Question:
'''
<div class="collapse navbar-collapse">
<ul class="nav pull-right">
<li class="active"><a href="#">O nas</a></li>
<li><a href="#">Kak eto rabotaet</a></li>
<li><a href="#">Tseny</a></li>
<li><a href="#">Kontakty</a></li>
</ul>
'''
I'm very new to Bootstrap. Here I have 3 classes pointed. And I have at least 3 .css files: styles.css, flat-ui.css, bootstrap.css. I don't know how to change these link-colors.
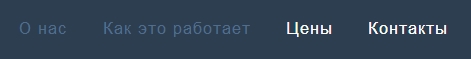
Answer: '''
ul.nav li a, ul.nav li a:visited {
color: #anycolor !important;
}
ul.nav li a:hover, ul.nav li a:active {
color: #anycolor !important;
}
ul.nav li.active a {
color: #anycolor !important;
}
'''
Change the styles as you wish.